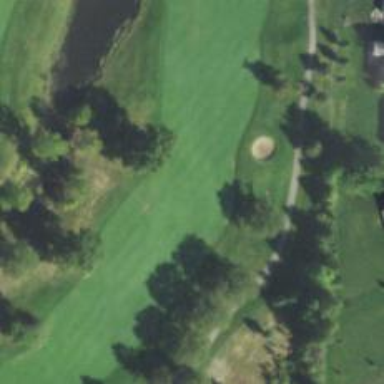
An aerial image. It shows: Golf hole.